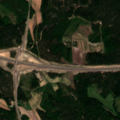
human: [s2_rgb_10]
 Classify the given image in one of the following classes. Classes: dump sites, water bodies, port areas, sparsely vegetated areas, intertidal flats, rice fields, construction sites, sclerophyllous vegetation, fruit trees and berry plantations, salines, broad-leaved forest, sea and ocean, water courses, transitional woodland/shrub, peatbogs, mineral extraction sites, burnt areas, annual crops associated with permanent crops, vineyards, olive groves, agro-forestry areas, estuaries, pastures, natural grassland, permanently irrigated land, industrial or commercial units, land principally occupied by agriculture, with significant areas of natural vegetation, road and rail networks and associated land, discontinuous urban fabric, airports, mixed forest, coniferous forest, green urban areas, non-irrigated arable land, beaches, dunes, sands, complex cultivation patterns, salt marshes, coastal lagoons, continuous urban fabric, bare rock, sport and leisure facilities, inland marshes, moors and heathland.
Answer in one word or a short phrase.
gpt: construction sites, land principally occupied by agriculture, with significant areas of natural vegetation, coniferous forest, mixed forest